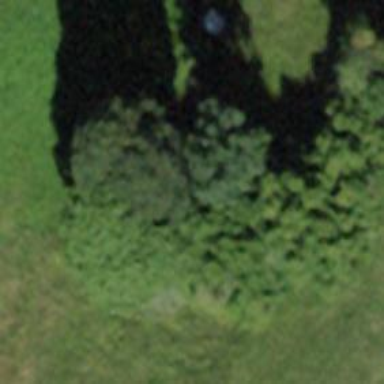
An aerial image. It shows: Beautiful tree in nature.